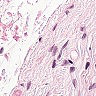
Metastatic tissue present: no